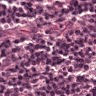
Metastatic tissue present: no